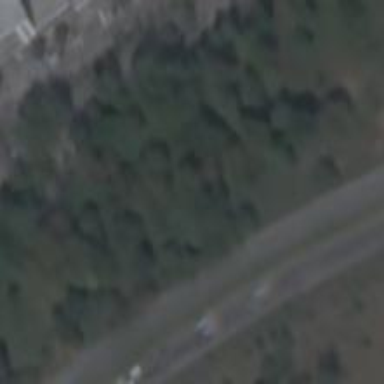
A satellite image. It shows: Trunk link highway.